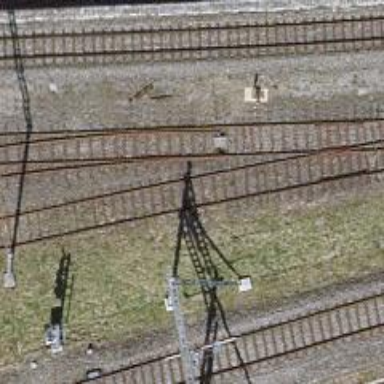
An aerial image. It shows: Railway switch.